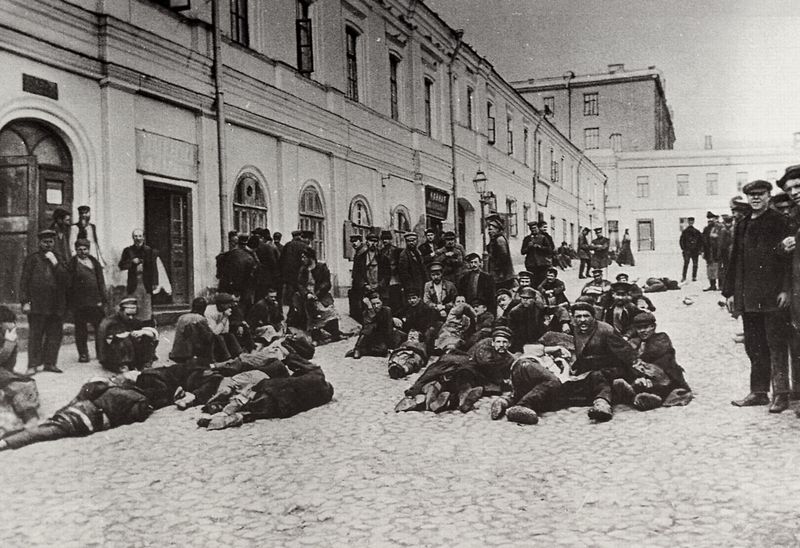
Titel: Bewohner des Nachtasyls, Moskau
Künstler: Russischer Photograph
Schlagwörter: flügel, gruppe, himmel, mann, weiß, frauen, menschen, stadt, fenster, grau, hell, hut, hüte, laterne, laternen, licht, männer, schwarz, strasse, tür, blick, gebäude, leute, masse, menge, anzug, kappen, mütze, mützen, schnurrbart, wand, architektur, arm, arme, blicke, stehen, stein, häuser, sonne, stehend, liegen, schlafen, fassade, pflaster, türen, russland, hang, hof, platz, pilaster, arbeiter, krieg, historienbild, soldaten, warten, liegend, tor, foto, fotografie, photographie, eingang, berlin, schwarz-weiss, kopfsteinpflaster, militär, plastersteine, revolution, uniformen, jacken, soldat, offizier, stiefel, photo, gesims, gefangene, steigung, geschosse, zuschauen, aufnahme, bau, weuiss, schnurrbärte, historisch, kaserne, strassenlaterne, gebaude, truppen, s/w, arbeiterfotografie, obdachlose, gebäudr, wartenden